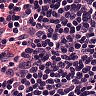
Metastatic tissue present: no